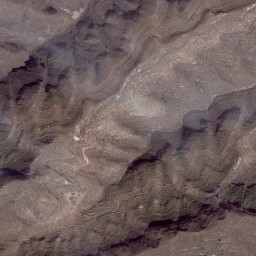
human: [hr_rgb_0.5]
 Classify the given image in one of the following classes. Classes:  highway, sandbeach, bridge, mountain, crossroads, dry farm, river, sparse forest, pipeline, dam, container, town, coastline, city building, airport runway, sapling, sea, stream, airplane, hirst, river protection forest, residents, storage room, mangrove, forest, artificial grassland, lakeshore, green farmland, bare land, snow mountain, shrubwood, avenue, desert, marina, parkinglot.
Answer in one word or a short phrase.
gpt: mountain